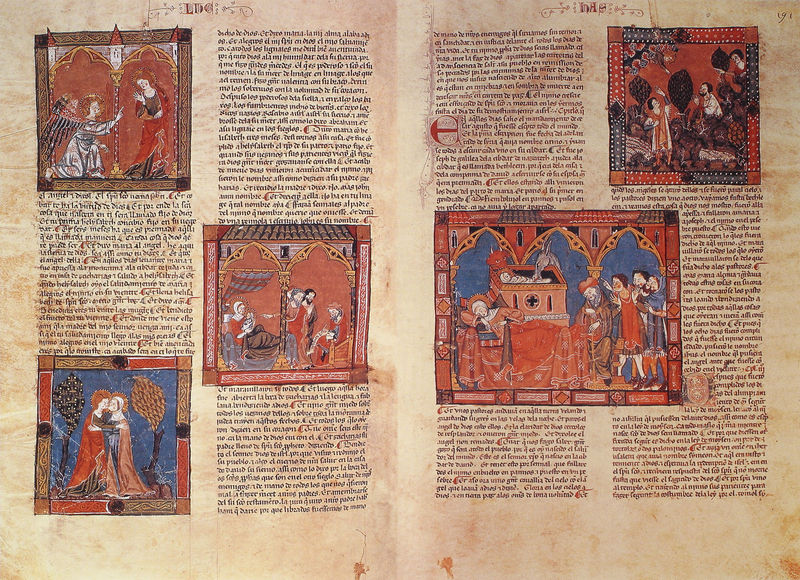
Titel: La Grande e General Estoria
Institution: Madrid, Patrimonio Nacional, Biblioteca del Monasterio de El Escorial
Schlagwörter: blau, mann, frauen, frau, männer, zeichnung, rot, bibel, gold, turm, engel, schrift, papier, umarmung, farbe, buch, burg, religion, druck, jungfrau, seite, text, ritter, buchseite, christus, jesus, maria, christentum, handschrift, anna, verkündigung, geburt, latein, buchmalerei, manuskript, stundenbuch, illumination, bebilderung, schrist, weihnachtsgeschichte, lebensbeschreibungen, manusskrpit